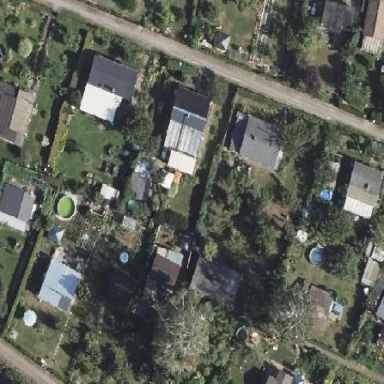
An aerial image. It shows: Plot within allotments.